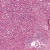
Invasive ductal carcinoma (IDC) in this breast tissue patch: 1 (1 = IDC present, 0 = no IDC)